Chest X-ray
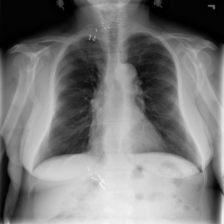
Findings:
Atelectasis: negative
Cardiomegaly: negative
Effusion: negative
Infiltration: positive
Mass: negative
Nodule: negative
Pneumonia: negative
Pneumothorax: negative
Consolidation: negative
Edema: negative
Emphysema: negative
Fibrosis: negative
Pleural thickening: negative
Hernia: negative